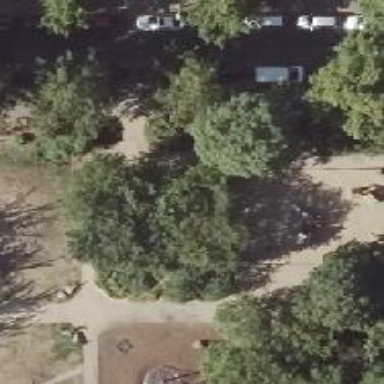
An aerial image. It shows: Picnic site popular for tourists.